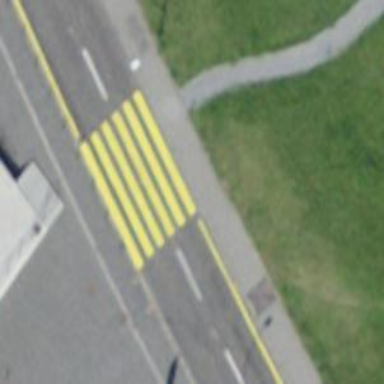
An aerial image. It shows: Marked crossing on the road.